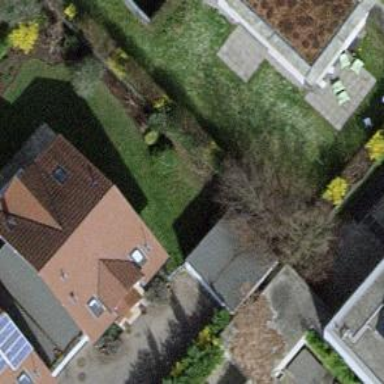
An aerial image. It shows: Garden enclosed by fence.